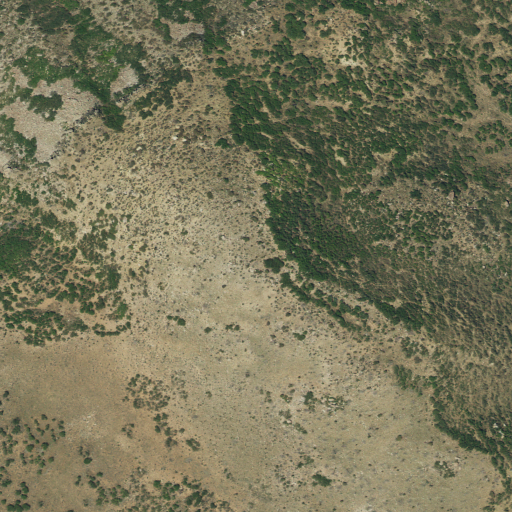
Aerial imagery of mountain in Utah named Browns Knoll containing shrub, evergreen forest, and deciduous forest